Question: I'm trying to export a schema using 'expdp' command. All schema objects are imported, except object and collections types.
Do i need to set specific parameter for this?
'''
--Commands
--Export
expdp system/pass@localhost:1521/orcl directory=my_dir schemas = tony_hr
dumpfile=tony_hr.dmp logfile=tpny_hr.log
--Import
impdp system/pass@localhost:1521/orcl directory=my_dir dumpfile=hr_tony.dmp
logfile=hr_tony_imp.log remap_schema=tony_hr:hr2
'''
I simulated the error in a test schema named 'tony_hr'. This is a picture of all of its objects:

The export is executed successful, but when i'm trying to import(using remap_schema to hr2) i get some errors. This is the part where import fails.
'''
ORA-39083: Fallo de creacion del tipo de objeto TYPE:"HR2"."O_SEAT" con el error:
ORA-02304: literal de identificador de objeto no valido
El sql que falla es:
CREATE EDITIONABLE TYPE "HR2"."O_SEAT" OID '02C3315E969E44D6BC7D797EDD9F2D96' IS OBJECT
(
seat_id VARCHAR2 (8 BYTE),
seat_category_name VARCHAR2 (32 BYTE)
ORA-39083: Fallo de creacion del tipo de objeto TYPE:"HR2"."M_SEATS" con el error:
ORA-02304: literal de identificador de objeto no valido
El sql que falla es:
CREATE EDITIONABLE TYPE "HR2"."M_SEATS" OID '0A71AFB95CCE4CC78558B571199AF83F' IS TABLE OF o_seat;
'''
Sorry, because error messages are in spanish. Please ask if you have any doubt.
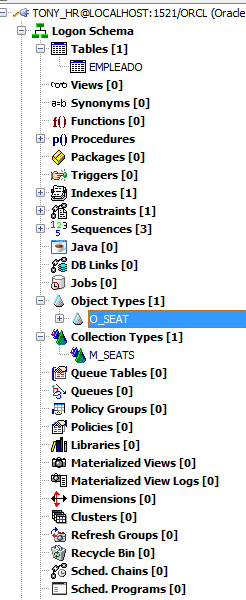
Answer: Please use the following parameters in your impdp command, it should import your other collection type objects too,
'''
REMAP_SCHEMA=Old_username:New_Username (in case of different schema names )
REMAP_TABLESPACE=Old_tablespace_name:New_tablespace_name ( in case of diff tablespace name)
TRANSFORM=SEGMENT_ATTRIBUTES:n
TRANSFORM=OID:n
'''